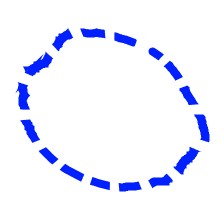
Shape: circle